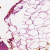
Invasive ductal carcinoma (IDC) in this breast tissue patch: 0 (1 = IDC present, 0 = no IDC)